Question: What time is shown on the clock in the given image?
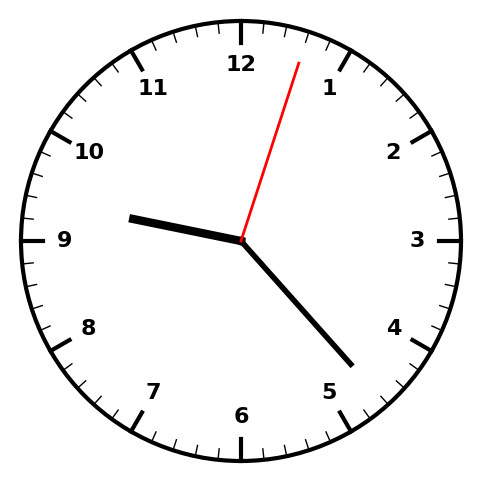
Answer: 09:23:03